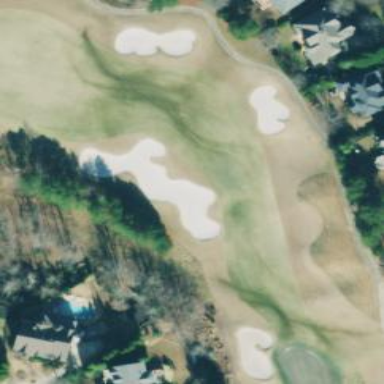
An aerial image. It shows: Golf bunker filled with natural sand.